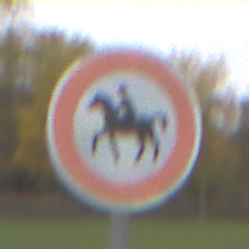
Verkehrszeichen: VerbotReiter
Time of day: Midday
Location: Outdoor (Suburban)
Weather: Overcast
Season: NotSpecified
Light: Natural